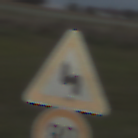
Verkehrszeichen: DoppelkurveZunaechstLinks
Zusatzzeichen unten: Geschwindigkeit80
Umgebung: Outdoor, Nature
Tageszeit: SunriseSunset
Wetter: PartlyCloudy
Licht: Natural
Jahreszeit: NotSpecified
Kontrast: LowContrast